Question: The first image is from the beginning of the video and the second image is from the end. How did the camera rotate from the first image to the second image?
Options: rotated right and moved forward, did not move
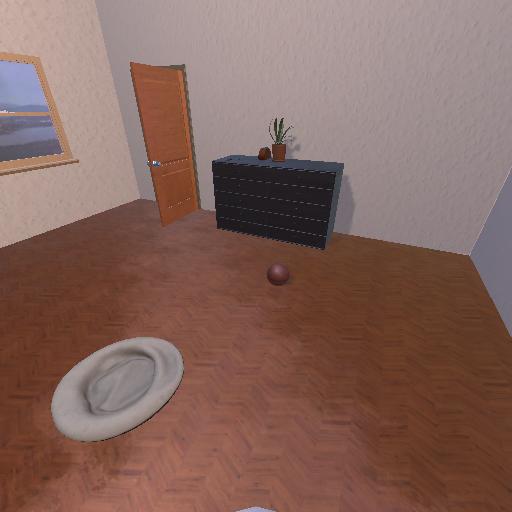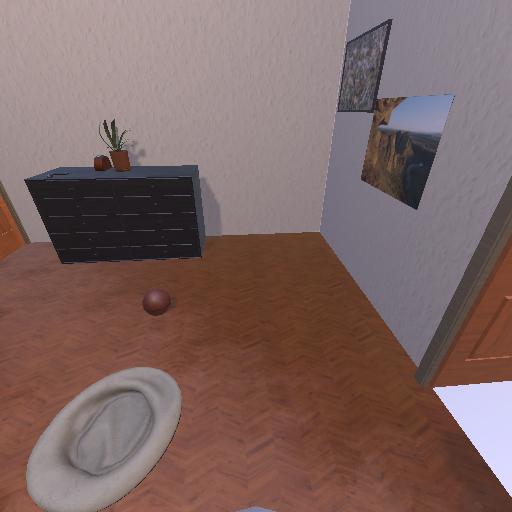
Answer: rotated right and moved forward